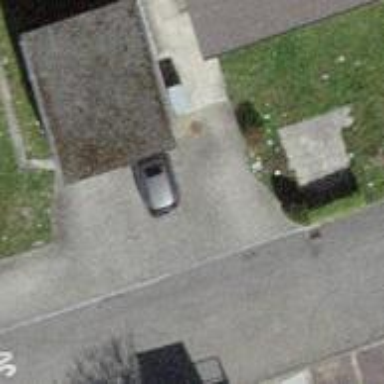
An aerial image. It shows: Garage.